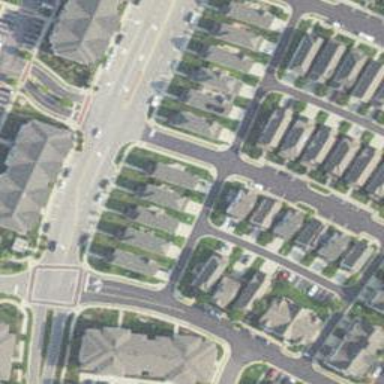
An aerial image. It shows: Residential road.